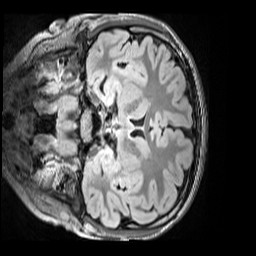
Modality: FLAIR
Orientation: coronal
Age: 12
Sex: female
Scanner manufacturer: siemens
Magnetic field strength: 3 T
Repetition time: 5 s
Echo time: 0.388 s